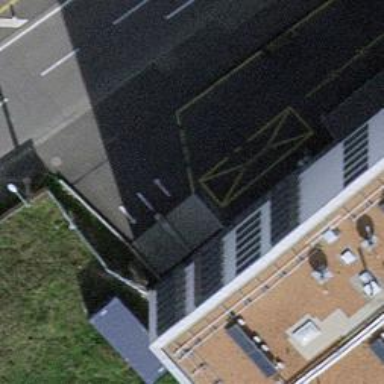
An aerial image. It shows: Parking entrance.